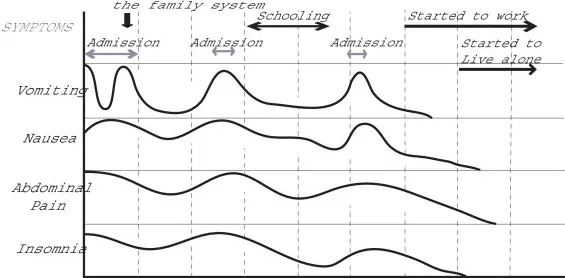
Changes in symptoms. Nausea decreased when the patient began to attend school for job training, although her symptoms worsened with fatigue. Insomnia and vomiting had resolved when she started her job. All symptoms had disappeared when she began to live alone and support herself.
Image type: chart (chart)